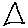
Label: triangle